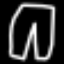
Label: pants